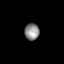
Tissue: lung
Cell type: Epithelial cells
Senescence score: 0.2075
Nuclear area (px): 241
Mean DAPI intensity: 138.054